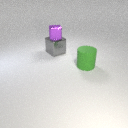
large gray metal cube below small purple metal cube